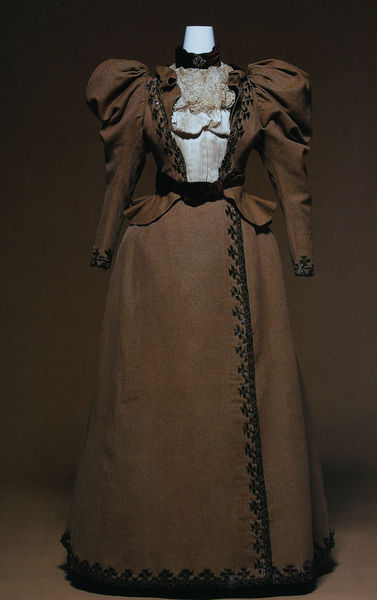
Titel: Tageskleid
Künstler: Charles Frederick Worth
Standort: Kyoto (Japan)
Institution: Kyoto Costume Institute
Schlagwörter: dunkel, mann, schatten, weiß, ausschnitt, braun, brust, frau, kleid, licht, schwarz, dame, gürtel, mode, muster, ornament, rock, jacke, band, bluse, falten, kleidung, kragen, lang, spitze, trauer, ärmel, bild, hals, halskrause, bestickt, figur, gewand, kostüm, mantel, stickerei, stoff, kind, saum, schleifen, borte, brosche, knopf, puffärmel, schulter, schultern, skulptur, taille, japan, modell, düster, halsband, mieder, abstrakt, kette, bordüre, gefaltet, starr, verzierung, robe, rüsche, rüschen, schoß, naht, weste, brun, abendkleid, foto, fotografie, eng, linie, hässlich, krause, puppe, photo, tracht, biedermeier, braum, hüfte, korsett, plissee, besatz, volant, zier, zierde, borde, textil, baumwolle, wespentaille, reifrock, photografie, bodenlang, schneiderei, schösschen, gesäumt, borten, nähte, kacke, figurine, damenmode, kleiderpuppe, damenkleid, scößchen, vollant, keulen, überlappend, tokyo, zierborte, damenrobe, 1850, ekleid, okostüm